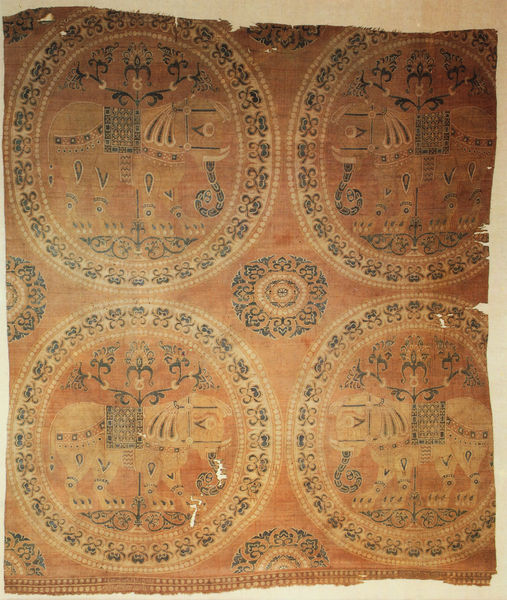
Titel: Seidensamit, auf purpurfarbenem Grund große Elefanten in Medaillons.
Institution: Aachen, Domschatz (10620)
Schlagwörter: blau, gelb, blumen, braun, schwarz, rot, tier, tuch, malerei, muster, ornament, teppich, stoff, decke, kreis, rund, sattel, spiegelbild, rand, gobelin, wandteppich, floral, ornamente, verzierung, foto, fotografie, vier, medaillon, ringe, orient, orientalisch, asien, kreise, tapisserie, emblem, fotographie, indien, weben, elefant, elefanten, klauen, rüssel, medaillons, fabeltier, verziehrungen, indisch, mantra